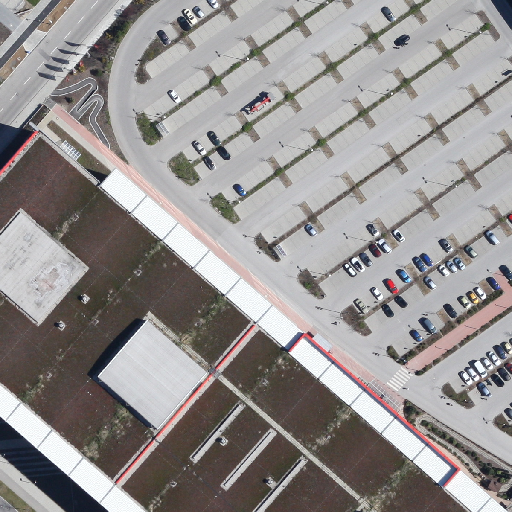
Referring expression: heavy-duty vehicle